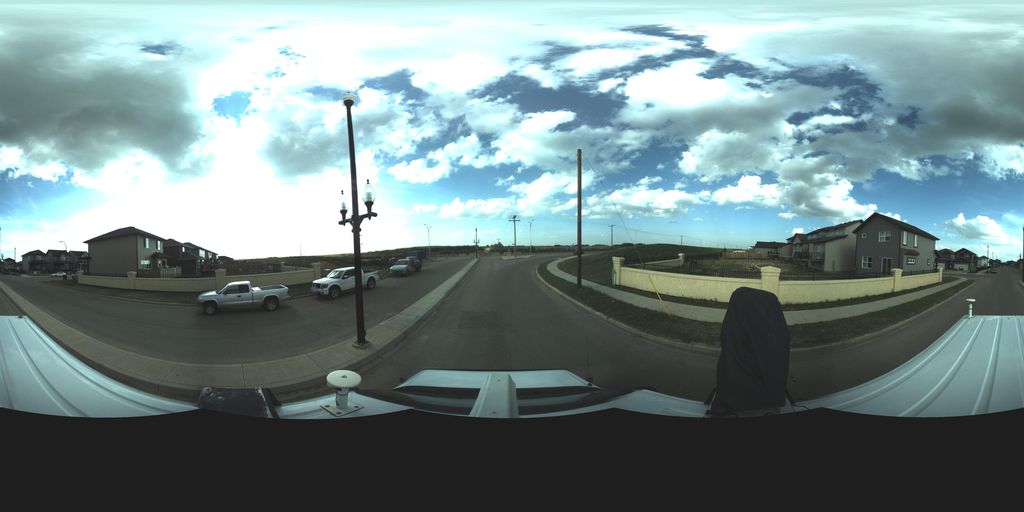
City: saskatoon